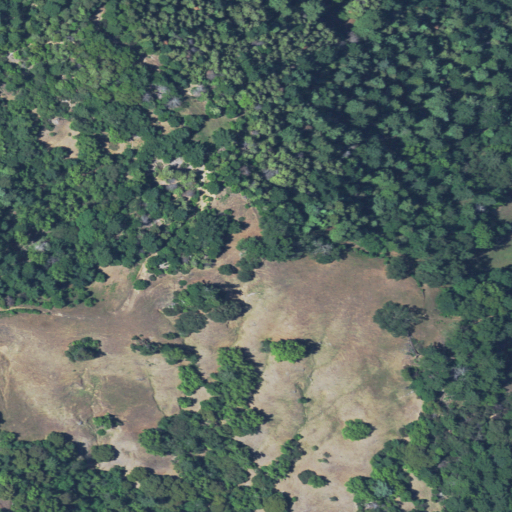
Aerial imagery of ridge(s) in California named Burnt Ridge containing evergreen forest, shrub, mixed forest, and grassland